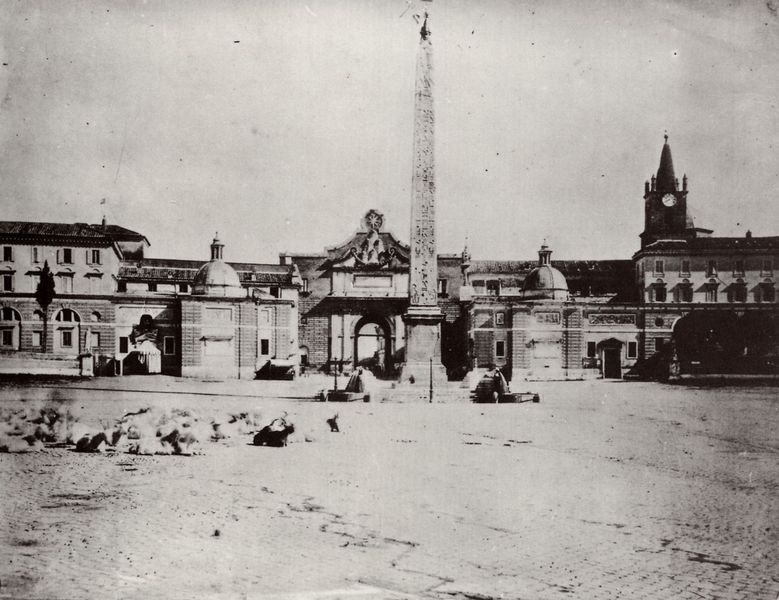
Titel: Piazza del Popolo
Künstler: Italienischer Photograph
Schlagwörter: baum, himmel, weiß, wolken, kirchturm, menschen, sand, stadt, fenster, grau, laterne, licht, paris, schwarz, strasse, säule, anlage, dach, gebäude, haus, schloss, tiere, alt, sockel, stein, häuser, vögel, kirche, rund, turm, relief, bogen, fassade, fassaden, italien, pflaster, leer, dächer, mauer, platz, sepia, rundbogen, kuppel, spitz, uhr, stufen, tor, unscharf, foto, fotografie, eingang, arkade, archtektur, kuppeln, türmchen, türme, münchen, palast, torbogen, pfahl, denkmal, schwarz-weiss, kopfsteinpflaster, pflastersteine, kranz, arkaden, photo, portal, stadttor, obelisk, fotographie, turmuhr, ägyptisch, ägypten, urm, obelisken, petersplatz, piazza, gepflastert, torbau, hieroglyphen, freistehend, concorde, vendome, place, turms, historische fotografie, robelisk, pltz, jhäuser, voncorde